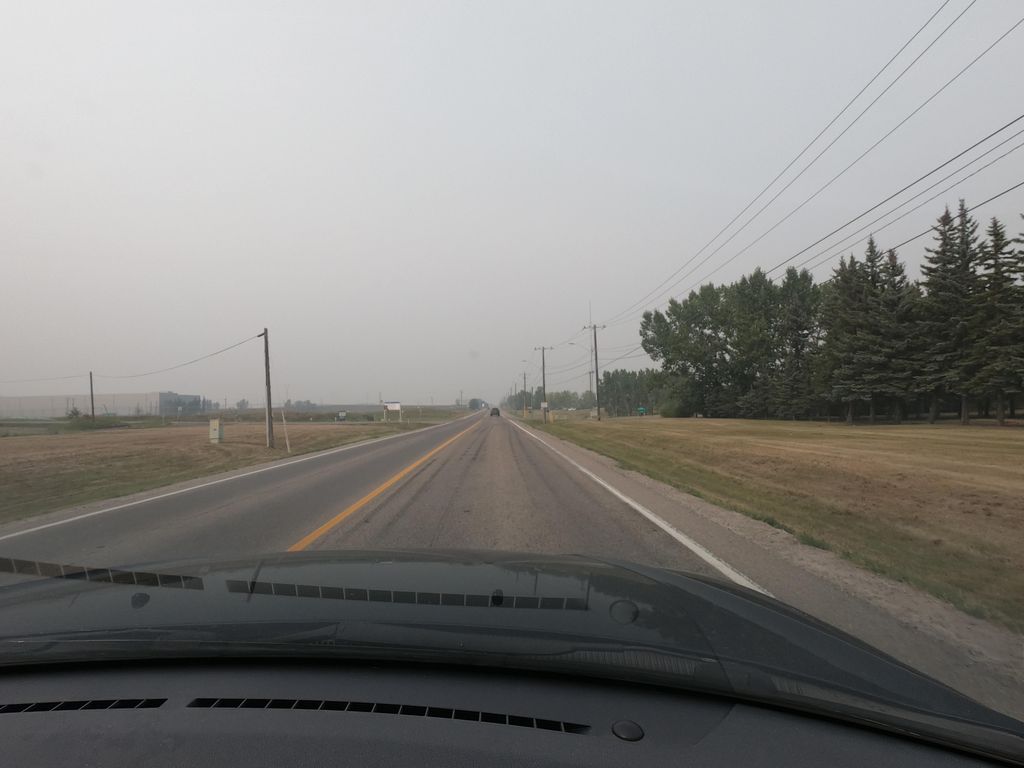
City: calgary